Interaction volume radius: 5 \u00c5
Interaction volume height: 25 \u00c5
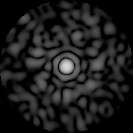
Disorder parameter: 0.7961